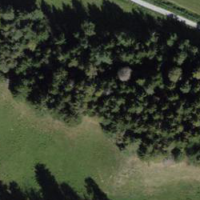
EUNIS habitat code: 44
Species observed at this site:
Trifolium pratense